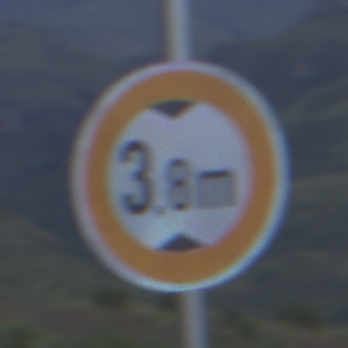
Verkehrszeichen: TatsaechlicheHoehe
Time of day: SunriseSunset
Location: Outdoor (Nature)
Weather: PartlyCloudy
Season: NotSpecified
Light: Natural